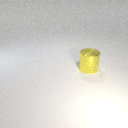
large yellow metal cylinder